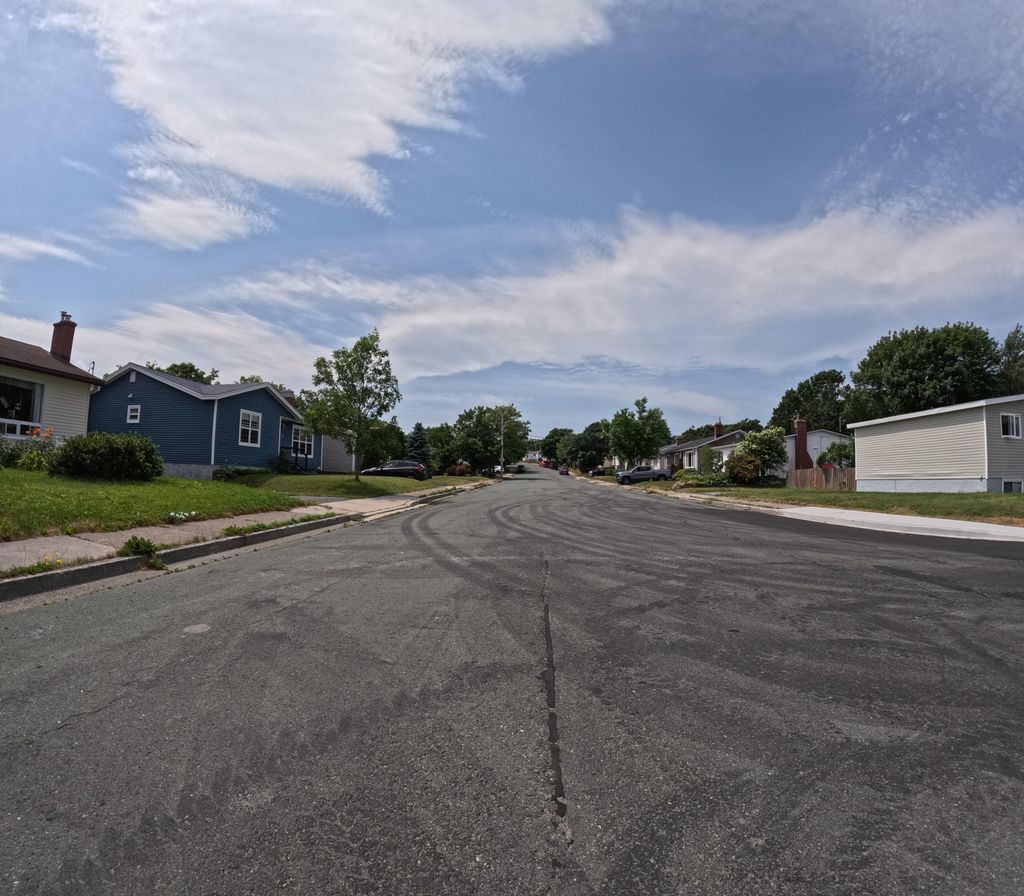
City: st_johns